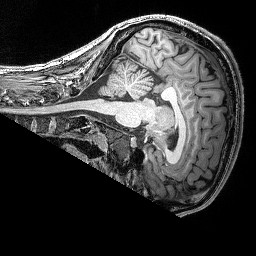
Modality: T1w
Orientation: sagittal
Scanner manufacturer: siemens
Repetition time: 2.25 s
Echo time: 0.00418 s